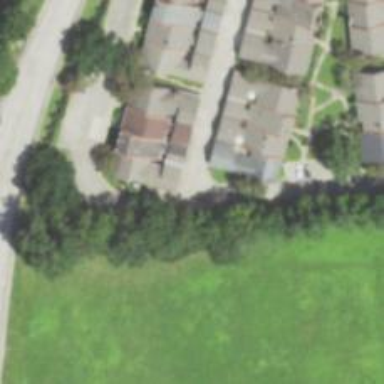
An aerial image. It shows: Alley classified as service road.